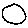
Label: moon